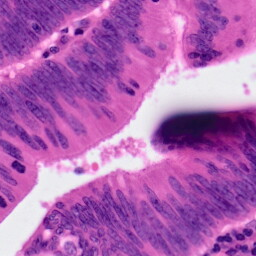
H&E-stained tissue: Colon